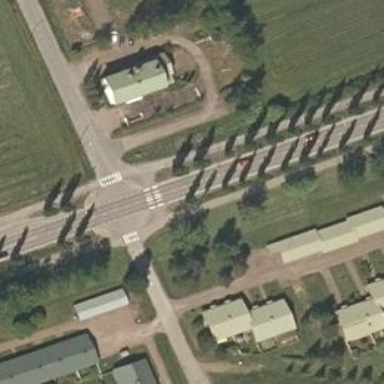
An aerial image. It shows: Asphalt cycleway with uncontrolled zebra crossing. The crossing has island for safety.